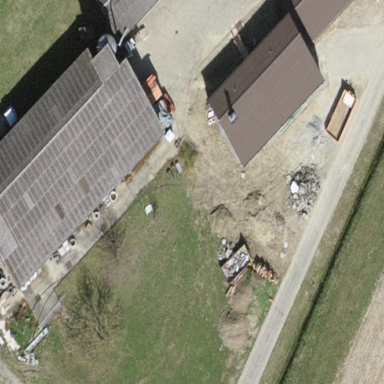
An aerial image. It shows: Farmyard area.